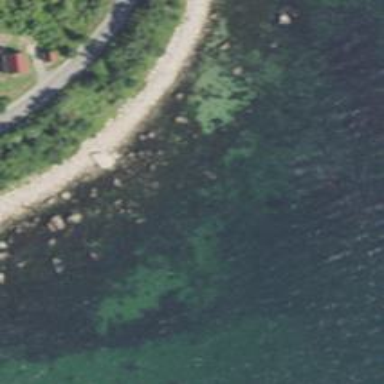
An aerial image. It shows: Natural rock reef.